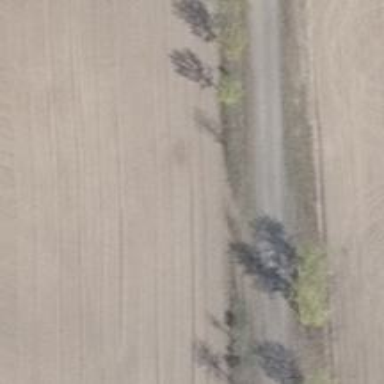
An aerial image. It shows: Row of trees in natural setting.